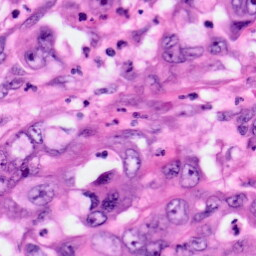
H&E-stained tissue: Pancreatic